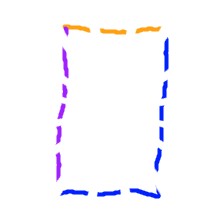
Shape: rectangle